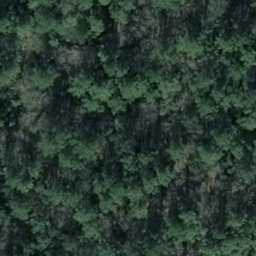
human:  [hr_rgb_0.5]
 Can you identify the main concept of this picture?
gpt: forest